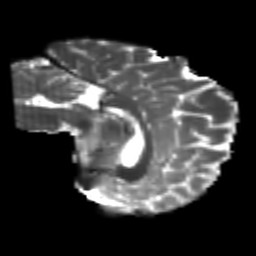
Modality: T2w
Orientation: sagittal
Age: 23
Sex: female
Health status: healthy
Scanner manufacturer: philips
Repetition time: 7.385 s
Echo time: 0.08599 s